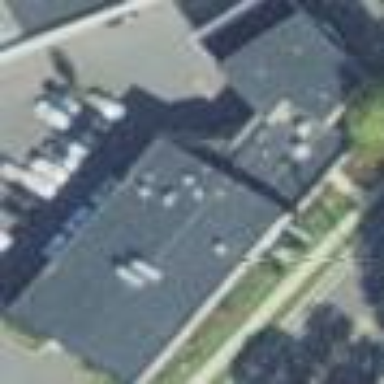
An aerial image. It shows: Building that houses car repair shop.